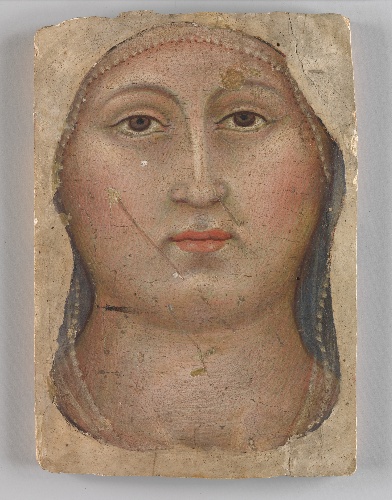
Title: Head of the Virgin
Artist: Taddeo di Bartolo
Artist bio: Italian, Siena ca. 1362–1422 Siena
Date: ca. 1397
Object type: Painting fragment
Classification: Paintings
Medium: Tempera on wood (paint around head scraped away and vacant area gessoed)
Dimensions: Overall: 7 3/4 × 5 3/8 in. (19.7 × 13.7 cm)
Department: Robert Lehman Collection
Credit line: Robert Lehman Collection, 1975
Accession year: 1975
Repository: Metropolitan Museum of Art, New York, NY
Tags: Virgin Mary|Heads